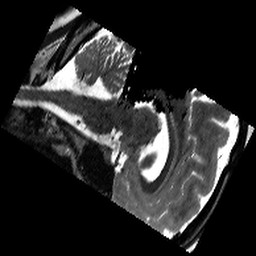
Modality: T2w
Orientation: sagittal